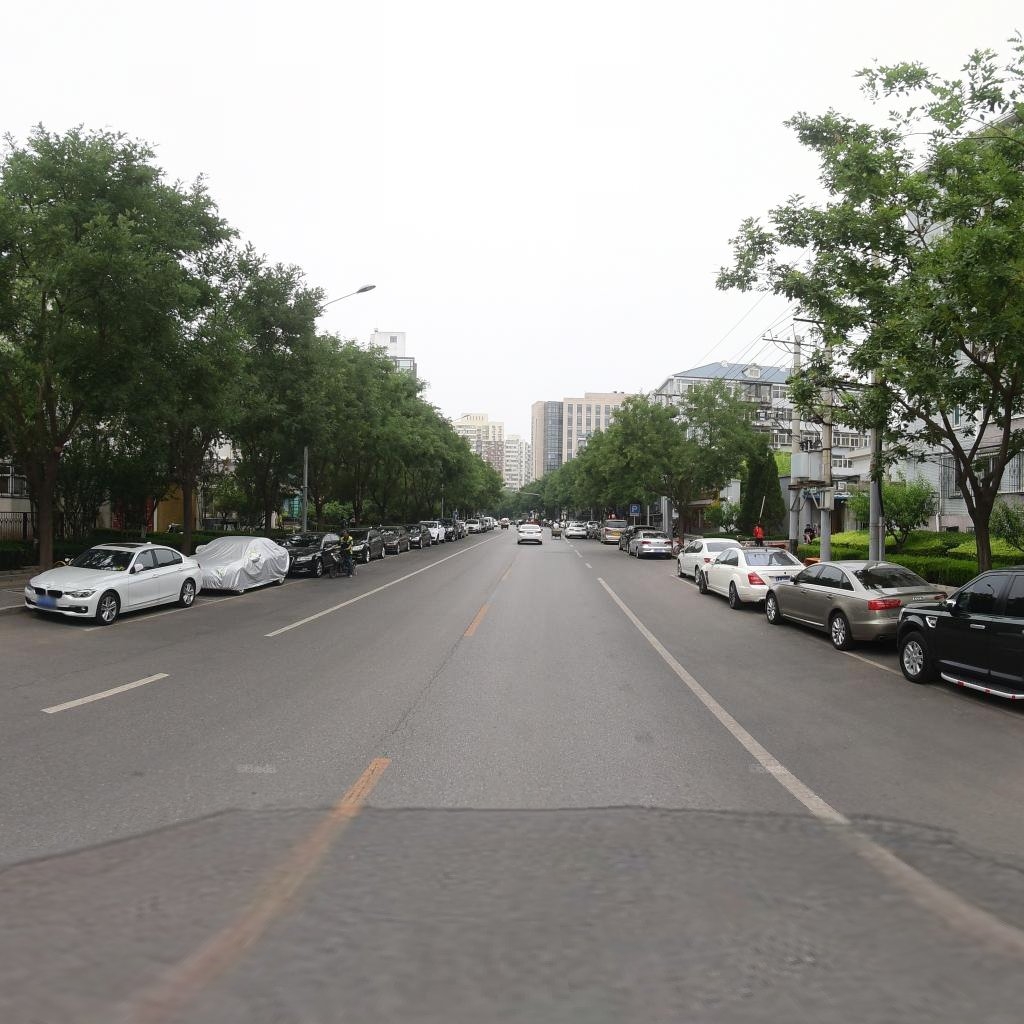
Region: Xicheng
Road damage annotations: longitudinal crack, longitudinal crack